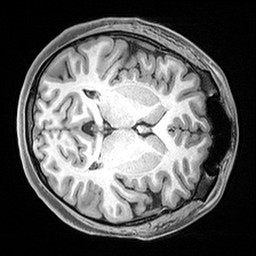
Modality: T1w
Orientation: axial
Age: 21
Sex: male
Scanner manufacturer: siemens
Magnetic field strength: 3 T
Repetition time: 2.4 s
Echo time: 0.00217 s